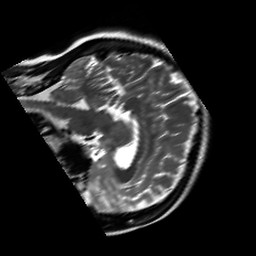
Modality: T2w
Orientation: sagittal
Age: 33
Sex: female
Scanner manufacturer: siemens
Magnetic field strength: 3 T
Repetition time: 7 s
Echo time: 0.09 s